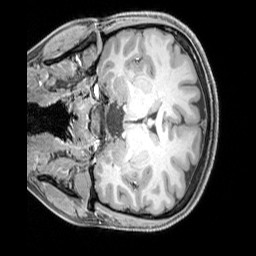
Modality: T1w
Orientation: coronal
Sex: female
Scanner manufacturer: siemens
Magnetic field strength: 3 T
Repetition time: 2.3 s
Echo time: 0.00226 s